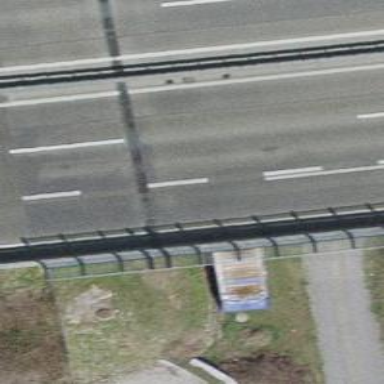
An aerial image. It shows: Asphalt motorway.